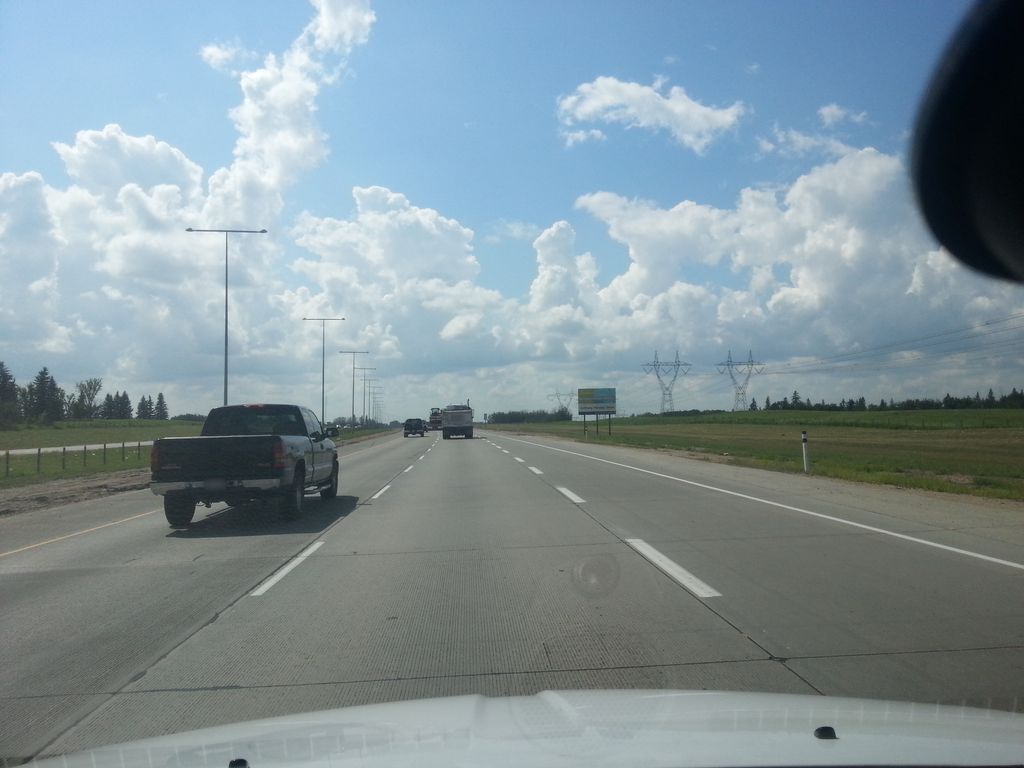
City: edmonton